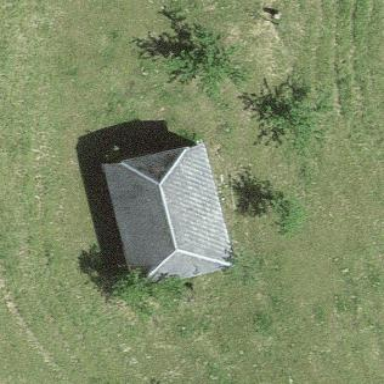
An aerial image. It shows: Rural barn.